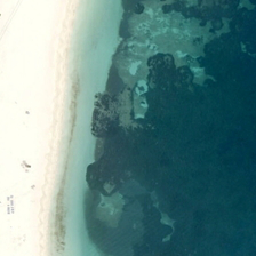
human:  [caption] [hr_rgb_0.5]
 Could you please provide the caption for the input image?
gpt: Cyan and dark blue waves surrounded the pale yellow sand.

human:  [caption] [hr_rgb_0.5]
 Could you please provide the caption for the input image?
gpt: Blue and dark blue waves surround the light yellow sand.

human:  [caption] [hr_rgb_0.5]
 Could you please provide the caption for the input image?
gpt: Cyan and dark blue waves surrounded the yellowish sand.

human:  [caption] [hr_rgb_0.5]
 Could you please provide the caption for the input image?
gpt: Cyan and dark blue waves surrounded the pale yellow sand.

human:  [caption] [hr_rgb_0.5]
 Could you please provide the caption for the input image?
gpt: Cyan and dark blue waves surrounded the pale yellow sand.